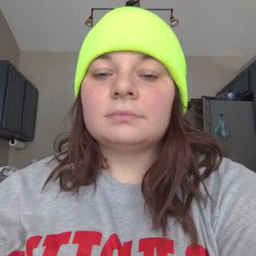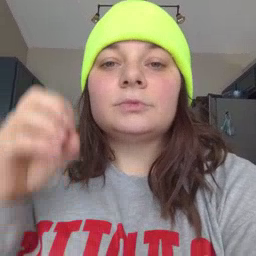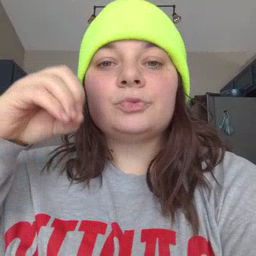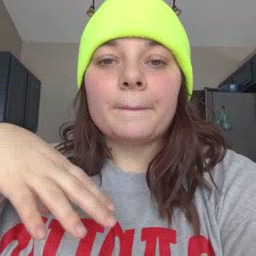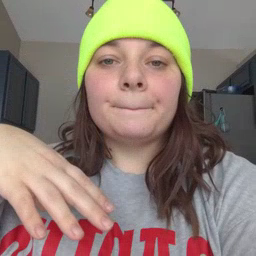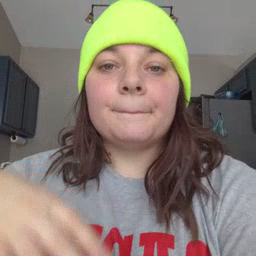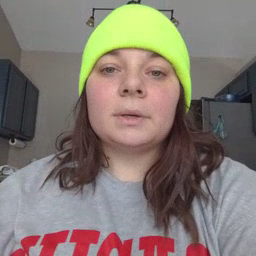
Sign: drop